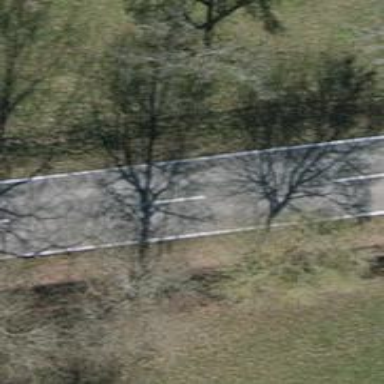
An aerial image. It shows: Asphalt road classified as tertiary.